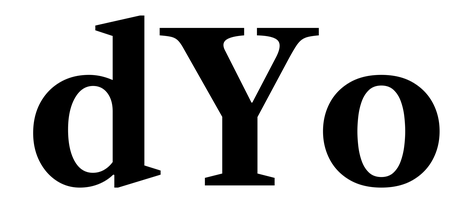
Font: LibreCaslonText_Bold